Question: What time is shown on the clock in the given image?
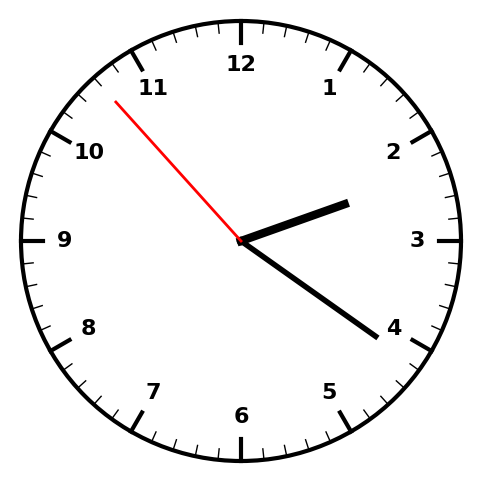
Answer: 02:20:53